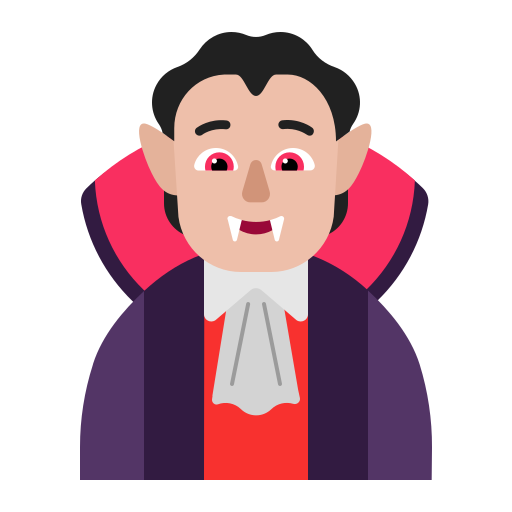
person vampire flat  light